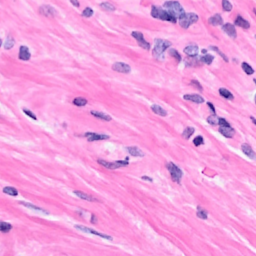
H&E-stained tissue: Breast